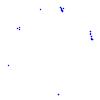
Particle: proton